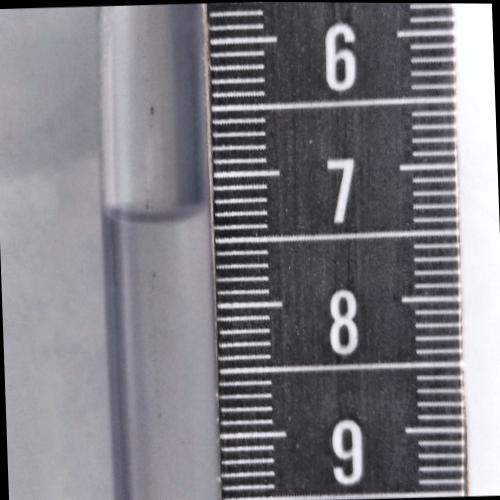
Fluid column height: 7.3 cm